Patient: sex F, age 67
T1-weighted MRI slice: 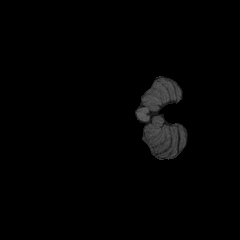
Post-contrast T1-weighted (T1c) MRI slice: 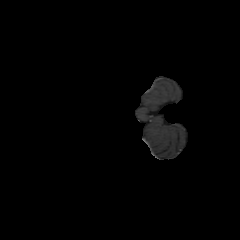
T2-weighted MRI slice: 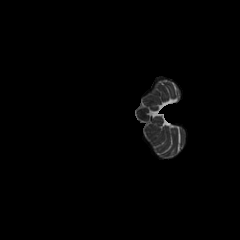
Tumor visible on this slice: no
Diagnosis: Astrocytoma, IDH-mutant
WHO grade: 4